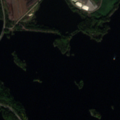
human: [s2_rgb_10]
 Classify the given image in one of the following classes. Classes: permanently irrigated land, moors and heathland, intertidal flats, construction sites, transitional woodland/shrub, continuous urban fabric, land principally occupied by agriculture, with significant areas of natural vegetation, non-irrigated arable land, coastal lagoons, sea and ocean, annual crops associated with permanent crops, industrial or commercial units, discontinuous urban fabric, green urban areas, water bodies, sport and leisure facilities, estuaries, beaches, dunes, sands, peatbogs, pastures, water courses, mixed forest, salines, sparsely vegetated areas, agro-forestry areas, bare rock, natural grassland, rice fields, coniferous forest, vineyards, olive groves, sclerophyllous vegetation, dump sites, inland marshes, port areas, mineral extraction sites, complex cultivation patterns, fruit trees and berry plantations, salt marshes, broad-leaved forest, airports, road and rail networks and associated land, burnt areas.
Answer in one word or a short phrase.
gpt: dump sites, coniferous forest, mixed forest, water bodies